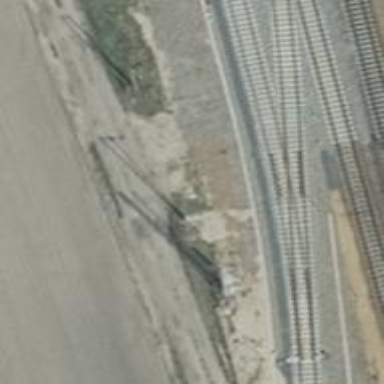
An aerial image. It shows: Abandoned railway siding.